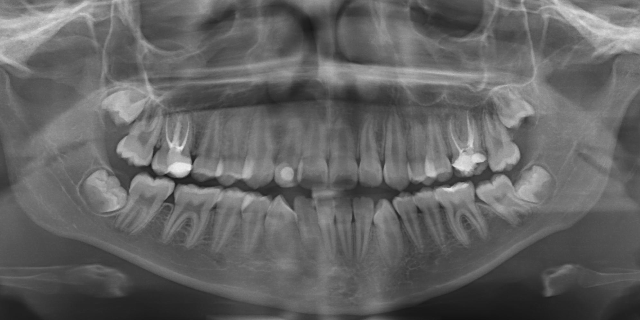
adult